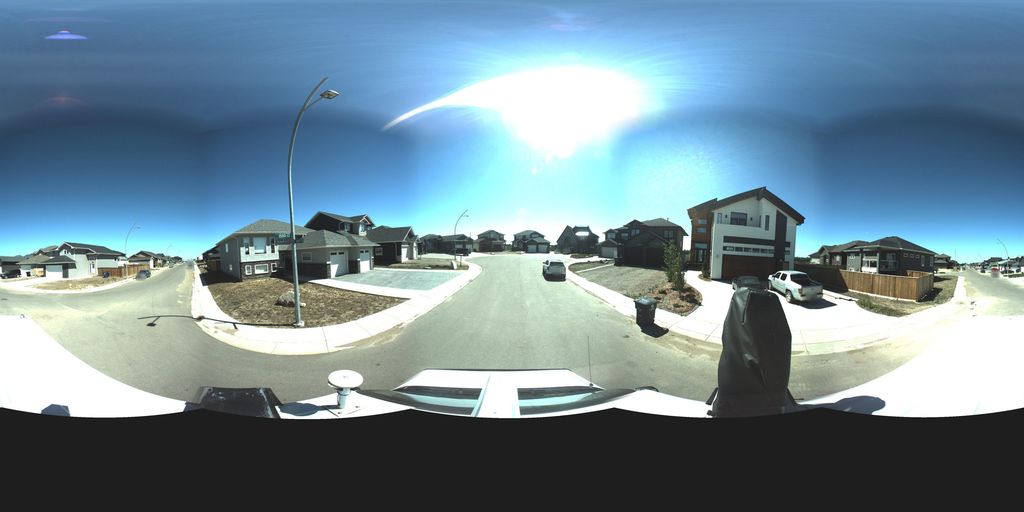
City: saskatoon